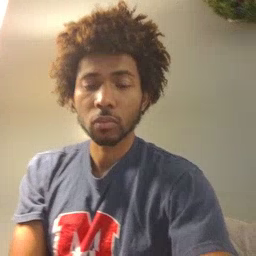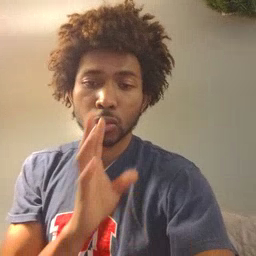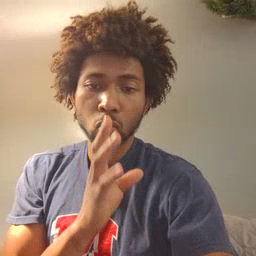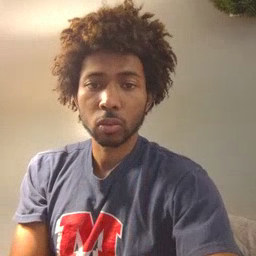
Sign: talk